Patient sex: F
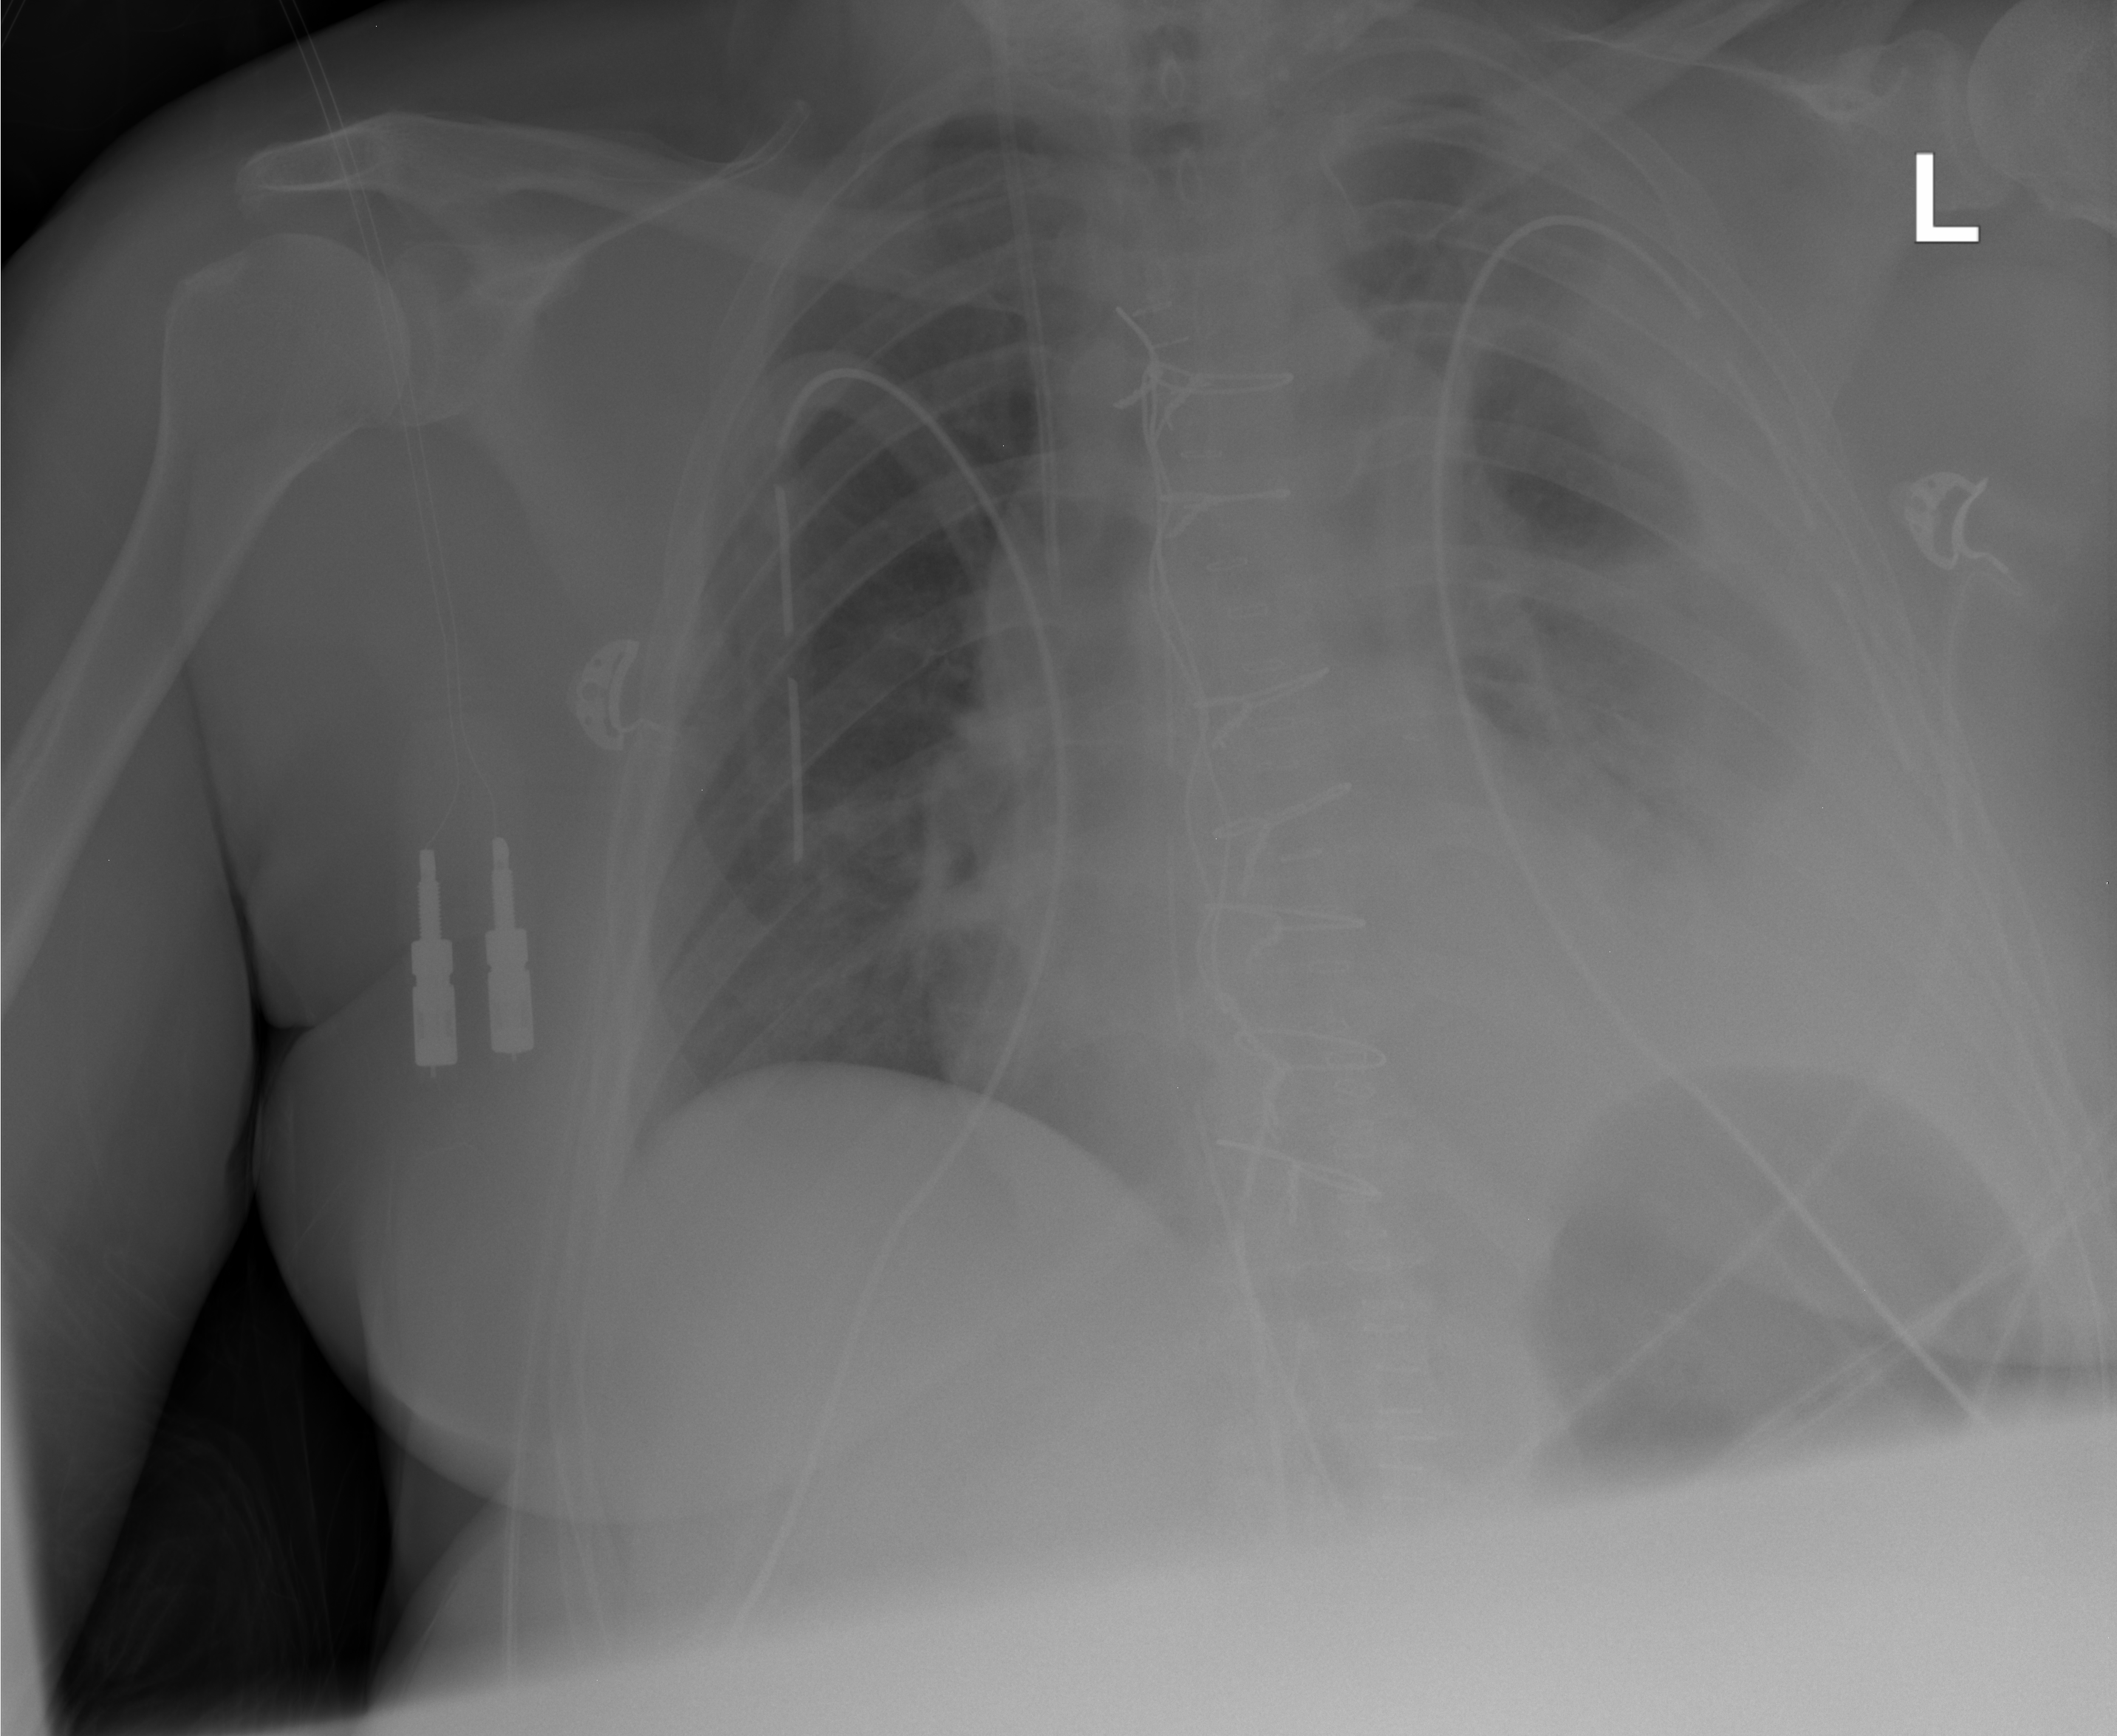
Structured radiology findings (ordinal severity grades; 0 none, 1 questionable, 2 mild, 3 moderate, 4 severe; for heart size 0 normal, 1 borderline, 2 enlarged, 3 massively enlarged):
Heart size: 1
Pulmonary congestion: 0
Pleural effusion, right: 0
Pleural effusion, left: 3
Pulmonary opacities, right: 0
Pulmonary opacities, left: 1
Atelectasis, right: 0
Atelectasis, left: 3